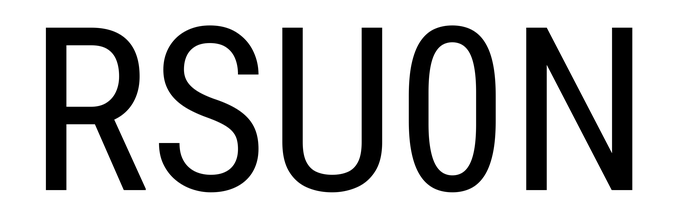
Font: Roboto_Condensed_Regular